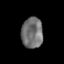
Tissue: prostate
Cell type: T cells
Senescence score: 0.3407
Nuclear area (px): 645
Mean DAPI intensity: 113.22